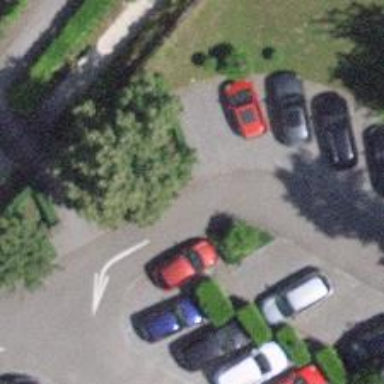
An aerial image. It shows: Road serving as parking aisle.